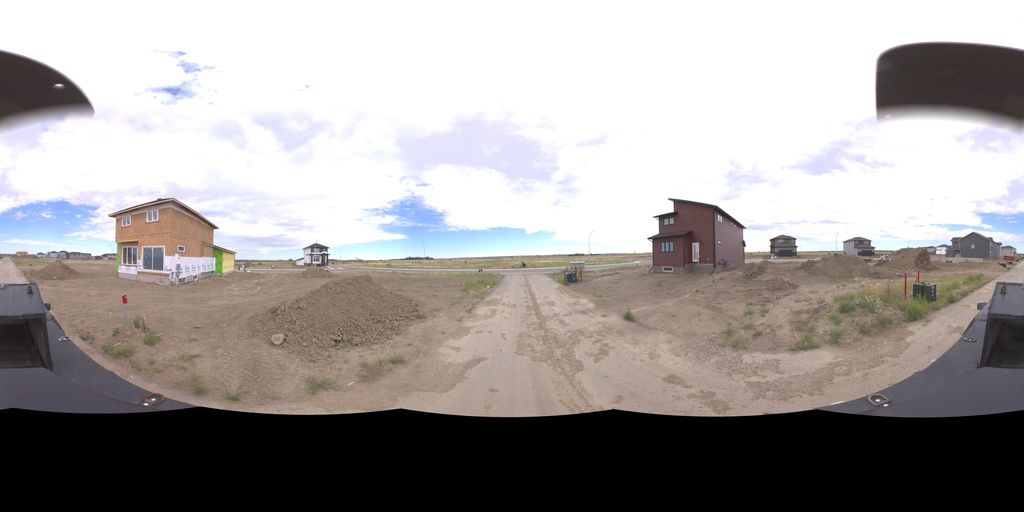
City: saskatoon